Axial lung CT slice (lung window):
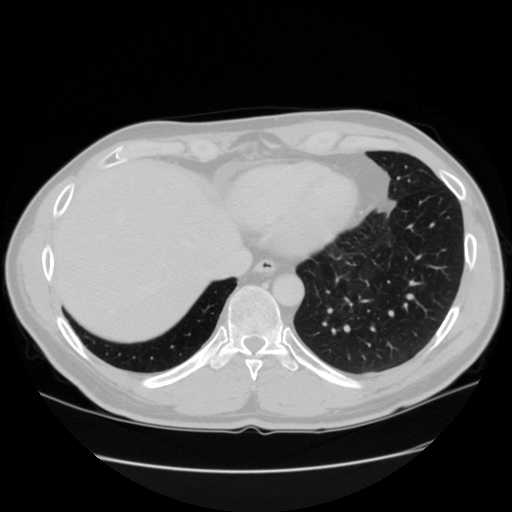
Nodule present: no